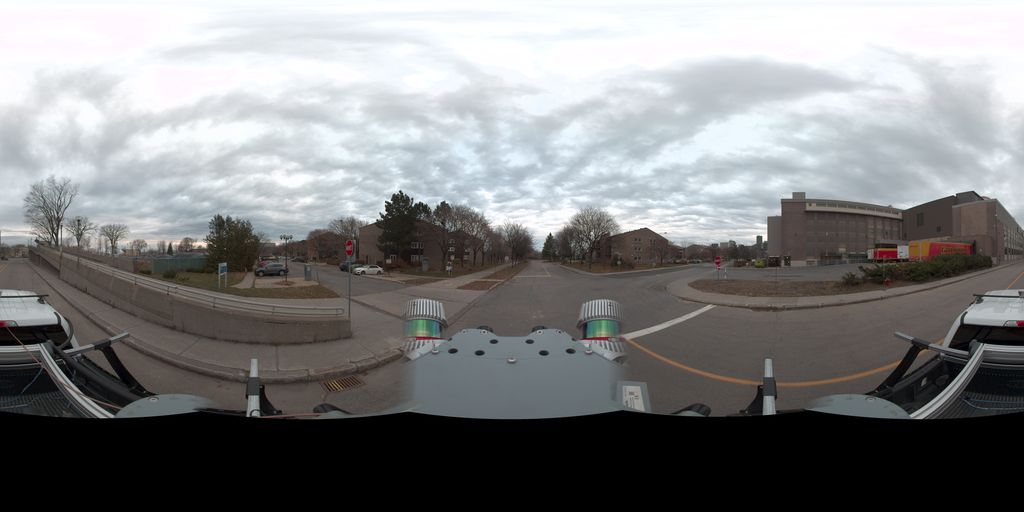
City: quebec_city